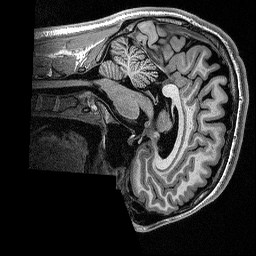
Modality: T1w
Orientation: sagittal
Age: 19
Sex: male
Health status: healthy
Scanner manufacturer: siemens
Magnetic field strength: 1.5 T
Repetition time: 2.73 s
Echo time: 0.00357 s